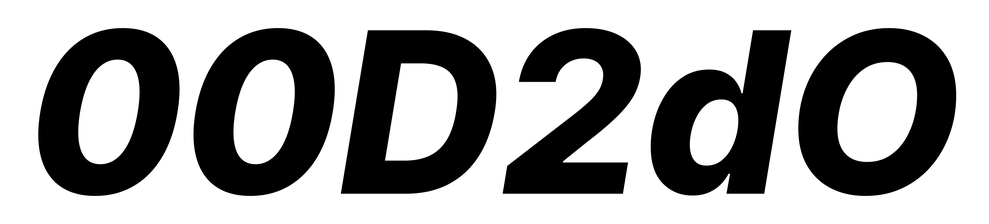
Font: Inter-Italic_ExtraBold_Italic